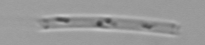
Label: Cerataulina_pelagica